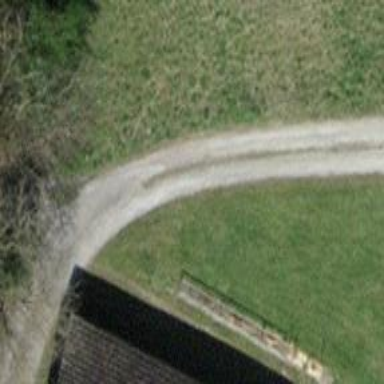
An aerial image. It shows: Road made of pebblestone meant for service vehicles.